Field crop: maize
Growth stage: 2
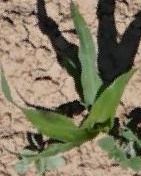
Species: maize